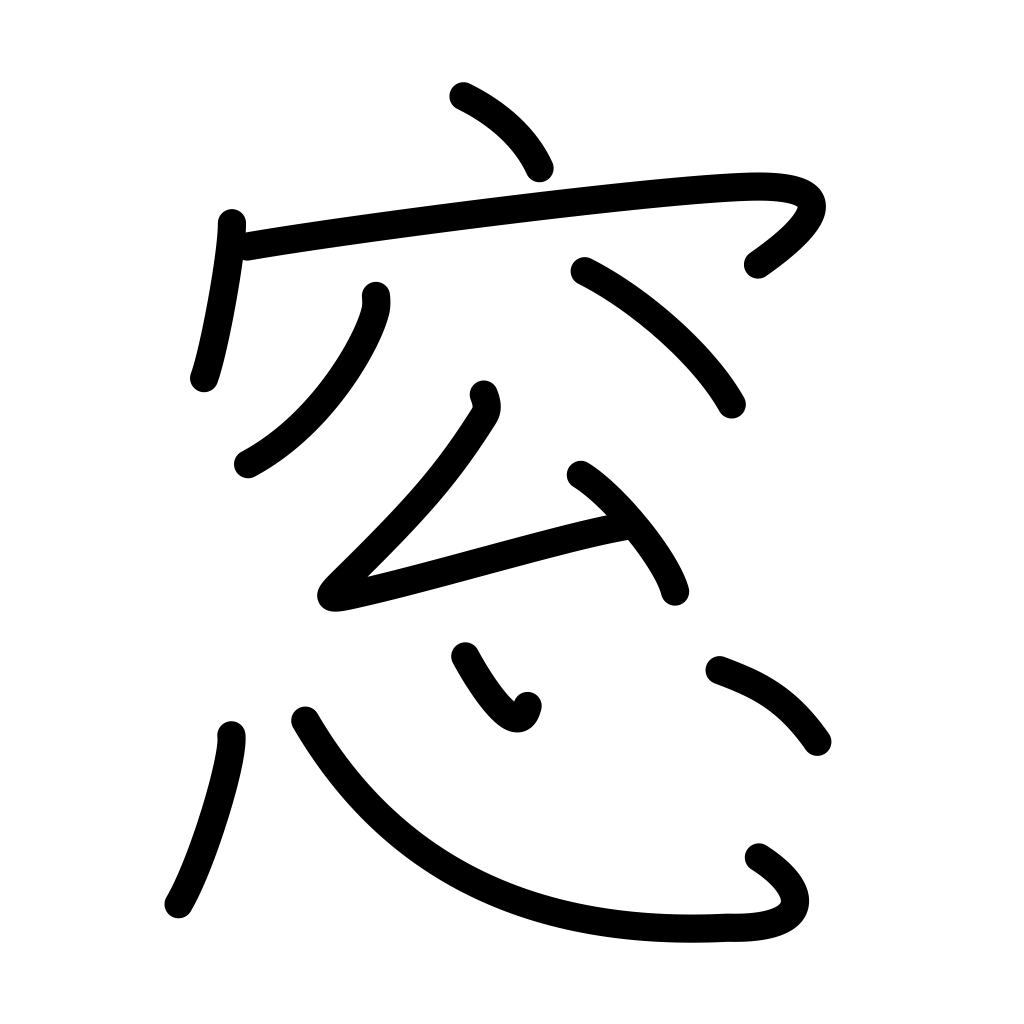
Meaning: window, pane